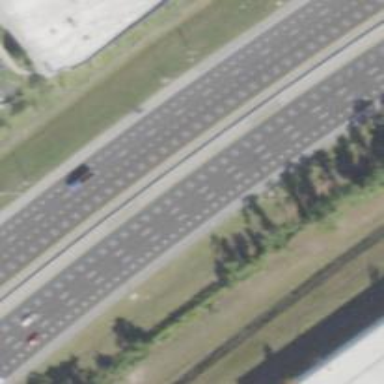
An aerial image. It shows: Motorway junction.